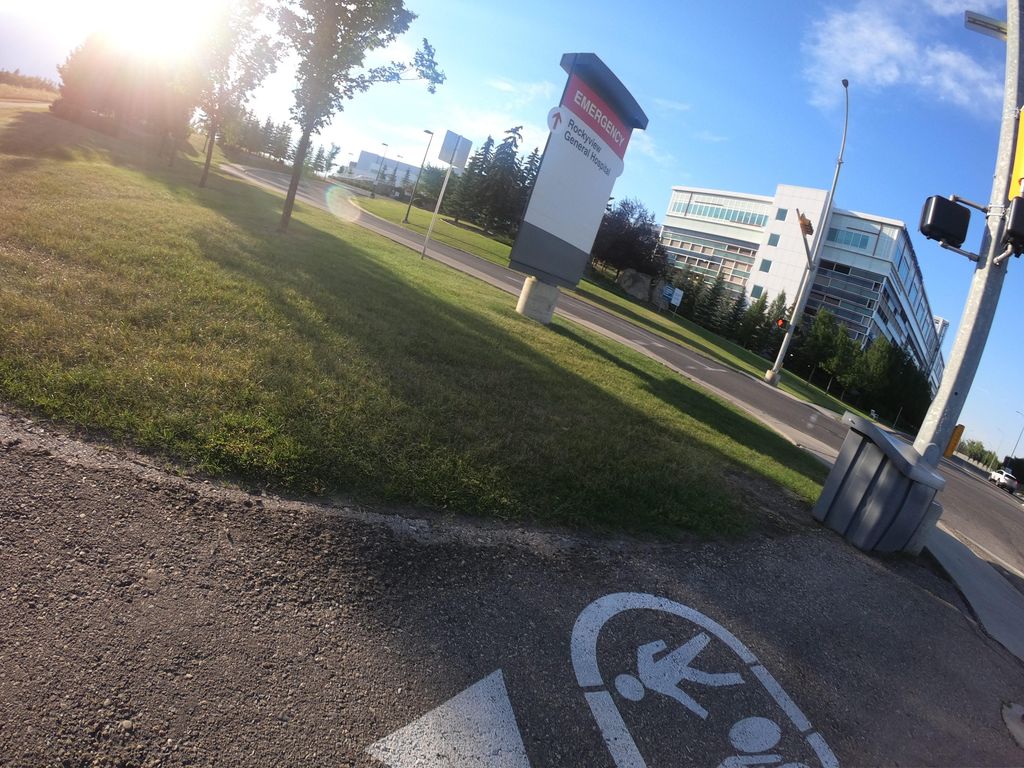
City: calgary